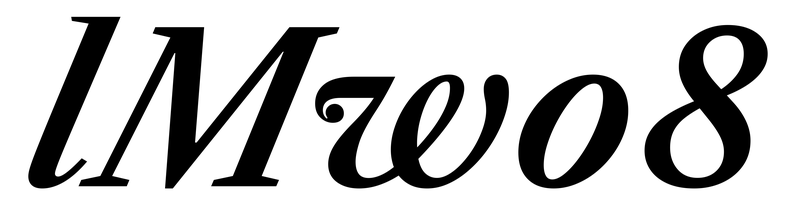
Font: LibreCaslonText-Italic_SemiBold_Italic